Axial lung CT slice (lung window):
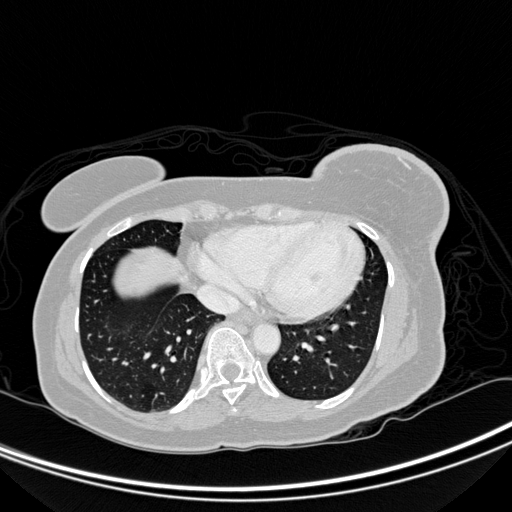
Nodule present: no